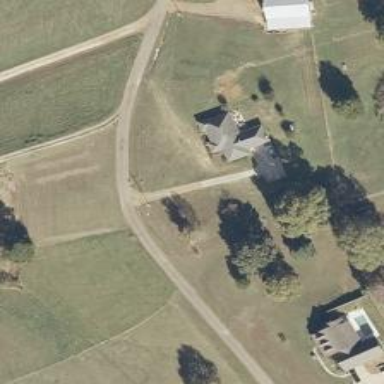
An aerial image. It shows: Driveway leading to service road.